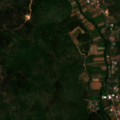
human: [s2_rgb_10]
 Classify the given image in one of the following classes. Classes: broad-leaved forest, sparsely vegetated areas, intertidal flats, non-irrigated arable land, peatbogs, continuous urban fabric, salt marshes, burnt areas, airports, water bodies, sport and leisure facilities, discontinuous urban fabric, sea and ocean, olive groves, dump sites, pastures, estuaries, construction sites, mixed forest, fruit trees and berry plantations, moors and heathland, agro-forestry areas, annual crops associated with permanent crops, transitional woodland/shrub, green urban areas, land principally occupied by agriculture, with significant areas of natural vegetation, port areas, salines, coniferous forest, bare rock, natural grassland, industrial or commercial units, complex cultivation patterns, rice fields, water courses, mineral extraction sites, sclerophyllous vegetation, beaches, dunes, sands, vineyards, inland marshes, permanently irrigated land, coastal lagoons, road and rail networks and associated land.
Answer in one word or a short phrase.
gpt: non-irrigated arable land, olive groves, coniferous forest, mixed forest, sclerophyllous vegetation, transitional woodland/shrub